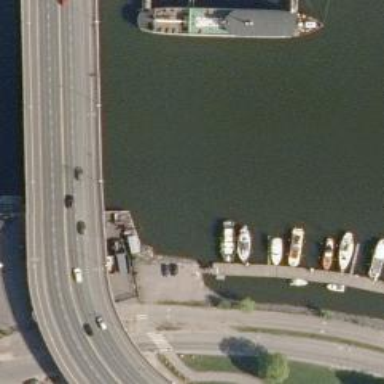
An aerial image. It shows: Asphalt surface on bridge.